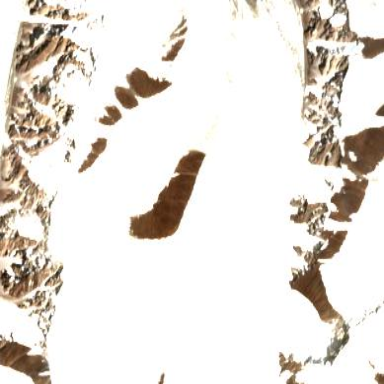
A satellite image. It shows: Stunning view of glacier.